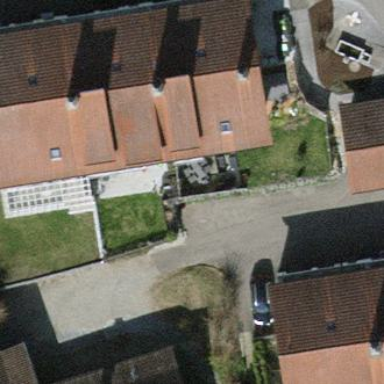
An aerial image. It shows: Terrace building.